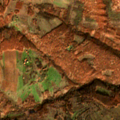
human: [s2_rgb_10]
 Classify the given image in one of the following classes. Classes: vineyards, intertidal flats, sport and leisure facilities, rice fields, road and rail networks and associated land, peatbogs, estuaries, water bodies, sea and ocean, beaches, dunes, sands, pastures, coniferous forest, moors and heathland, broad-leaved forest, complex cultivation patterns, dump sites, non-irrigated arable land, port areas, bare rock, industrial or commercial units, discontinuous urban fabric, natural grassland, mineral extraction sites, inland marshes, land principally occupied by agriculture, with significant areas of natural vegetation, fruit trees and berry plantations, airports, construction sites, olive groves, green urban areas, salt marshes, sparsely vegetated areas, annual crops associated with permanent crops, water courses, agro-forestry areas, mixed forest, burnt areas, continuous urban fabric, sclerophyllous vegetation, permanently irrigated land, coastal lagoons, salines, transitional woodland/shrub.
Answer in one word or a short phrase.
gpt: complex cultivation patterns, land principally occupied by agriculture, with significant areas of natural vegetation, broad-leaved forest, transitional woodland/shrub